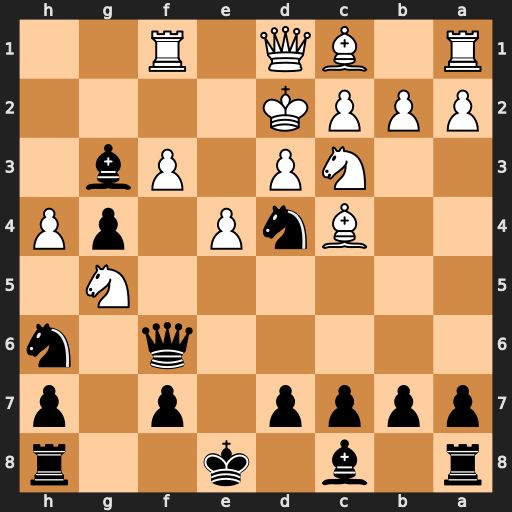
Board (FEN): r1b1k2r/pppp1p1p/5q1n/6N1/2BnP1pP/2NP1Pb1/PPPK4/R1BQ1R2
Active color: b
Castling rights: kq
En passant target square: -
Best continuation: Qf4#